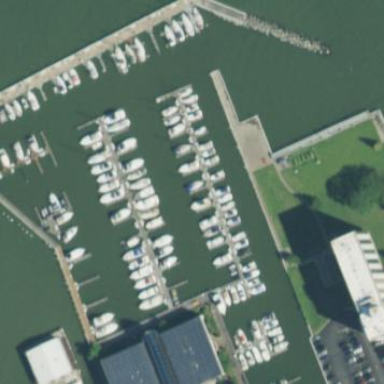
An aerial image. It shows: Marina on leisure land.